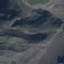
Land use / land cover class: HerbaceousVegetation